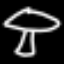
Label: mushroom